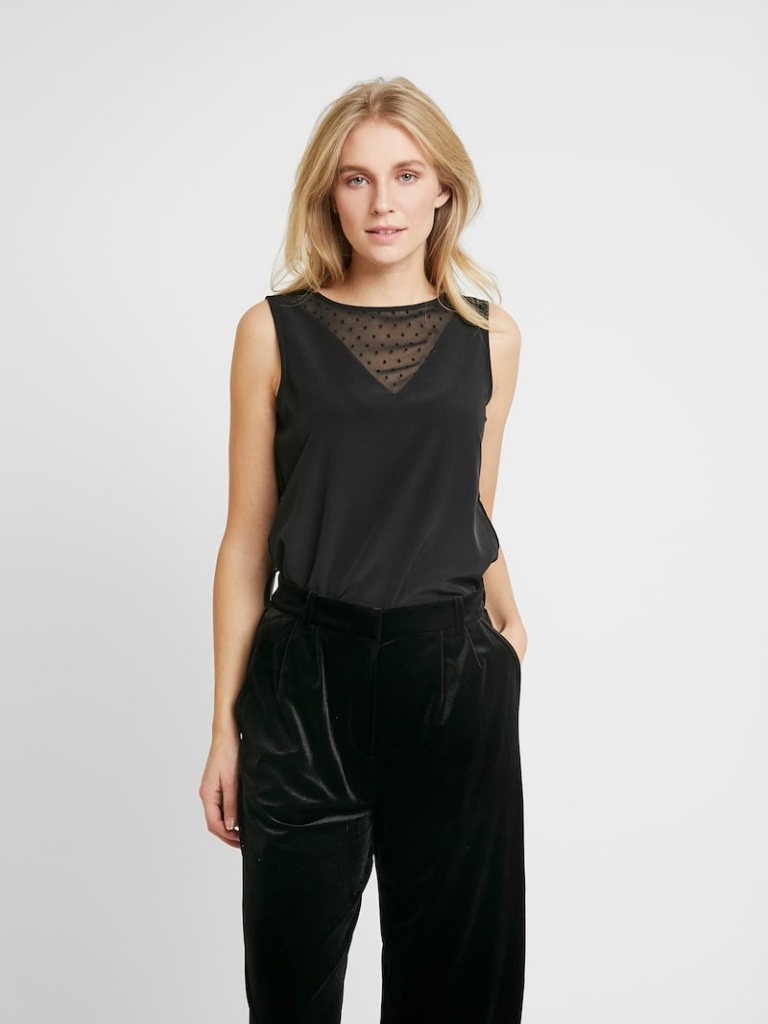
knit relaxed sleeveless hip length Fully Tucked in v-neck tank